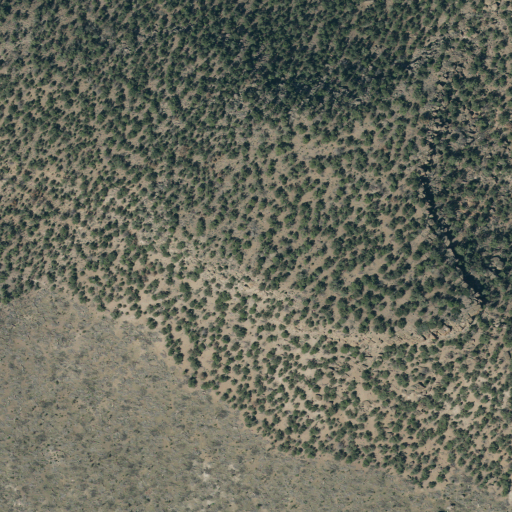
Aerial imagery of mountain in Utah named Swett Hills containing only evergreen forest